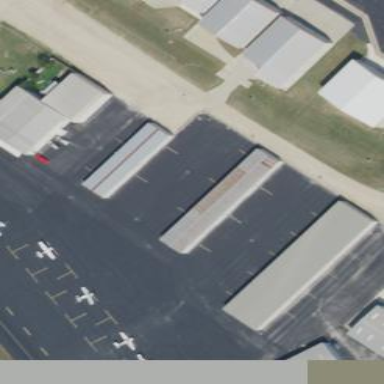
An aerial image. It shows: Hangar located at airport.